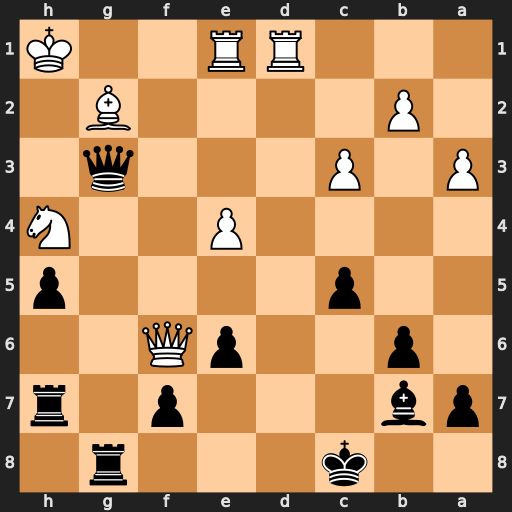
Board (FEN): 2k3r1/pb3p1r/1p2pQ2/2p4p/4P2N/P1P3q1/1P4B1/3RR2K
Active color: b
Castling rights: -
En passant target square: -
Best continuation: Rhg7 Re2 Rg4